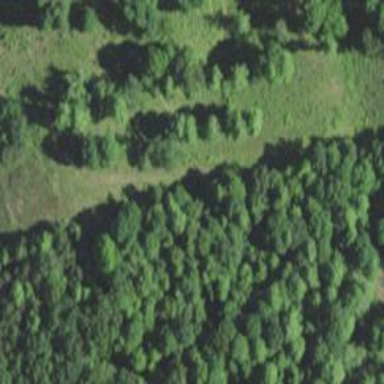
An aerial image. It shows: Serene woodland landscape.